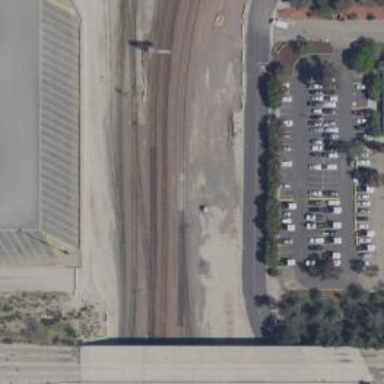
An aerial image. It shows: Railway junction.